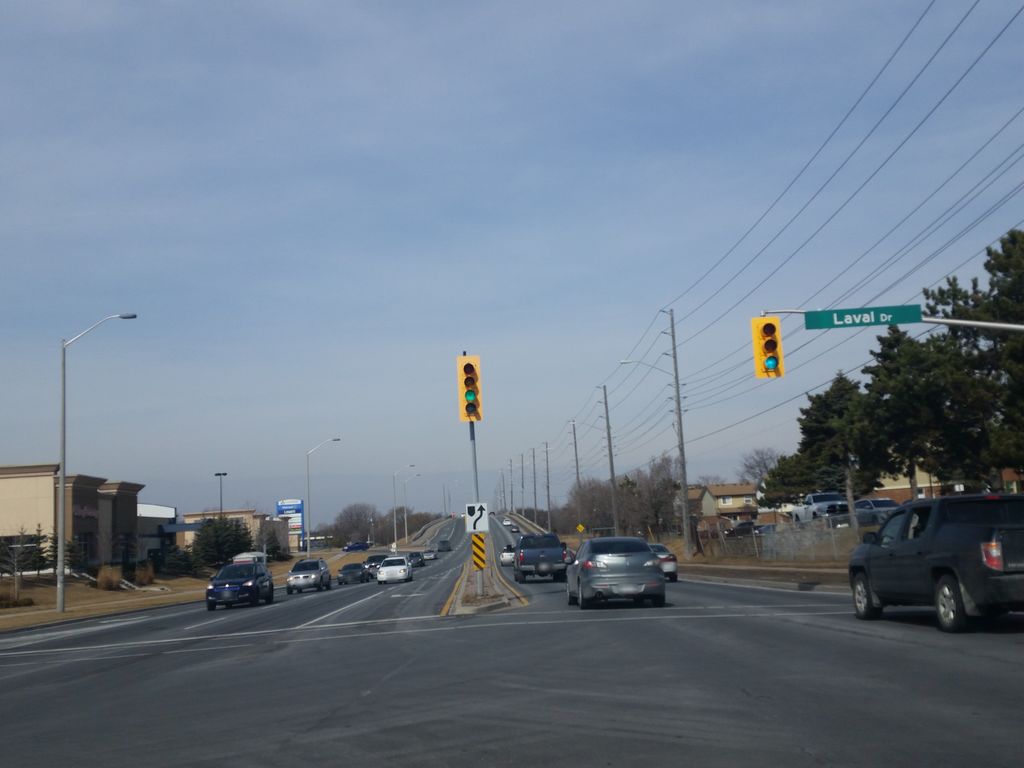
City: toronto